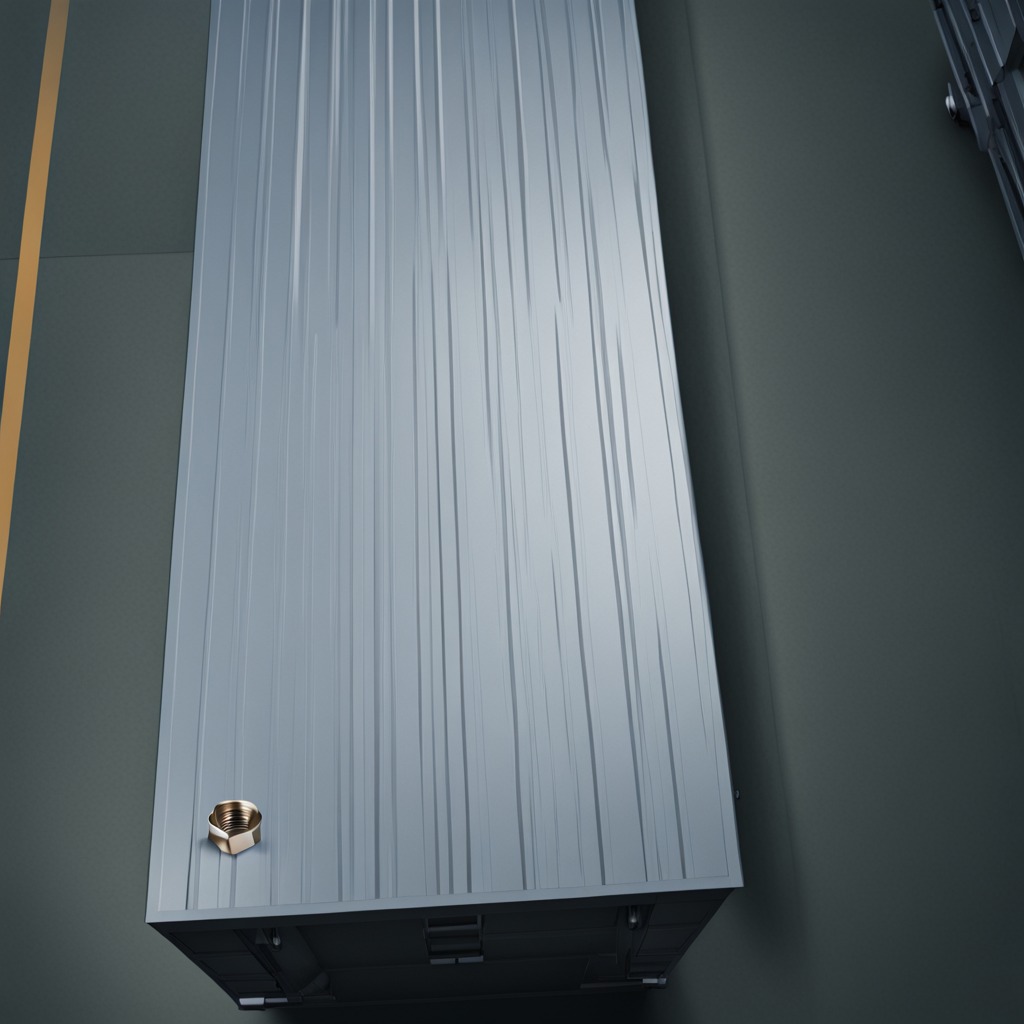
A metal nut is lying on a toolbox surface in an airplane hangar workshop.